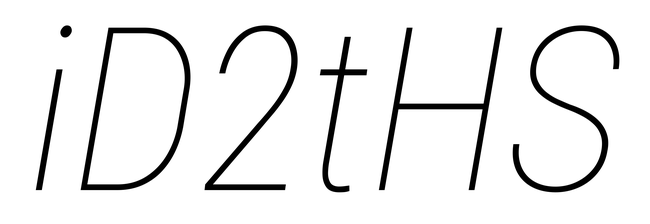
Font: Roboto-Italic_Condensed_Thin_Italic